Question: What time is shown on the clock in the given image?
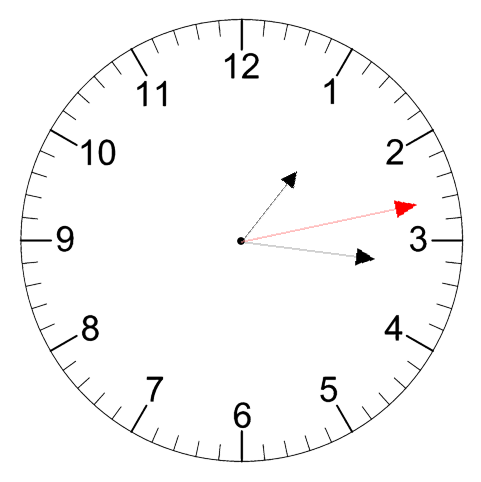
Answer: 01:16:13